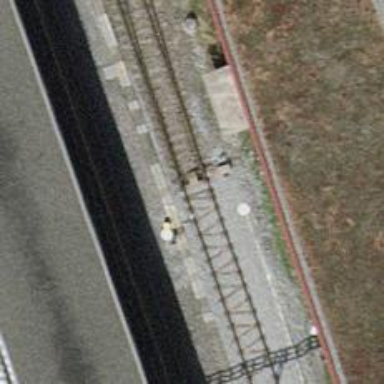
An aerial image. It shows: Railway switch.